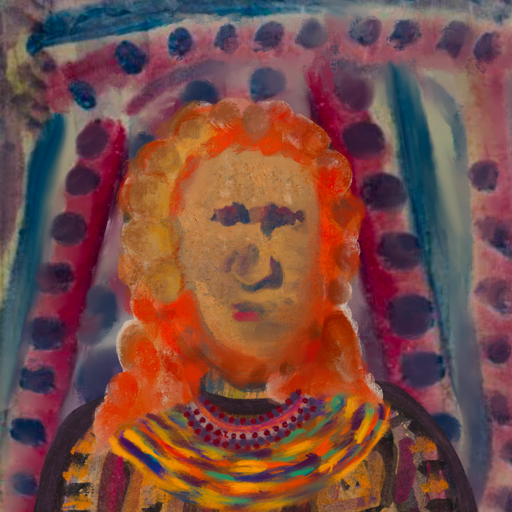
Background: HillGirl, Head And Neck Front: In_The_Sun, Face Front: In_The_Sun, Bust: Doll, Hair Front: Rupkatha, Head Accessory: Blank, Second Necklace: An_Impression_2, Necklace: Roy_Bahadur, Baby: Blank